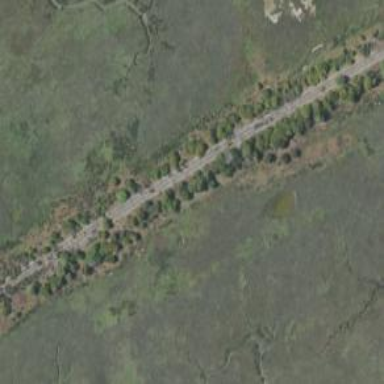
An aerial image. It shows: Disused railway.